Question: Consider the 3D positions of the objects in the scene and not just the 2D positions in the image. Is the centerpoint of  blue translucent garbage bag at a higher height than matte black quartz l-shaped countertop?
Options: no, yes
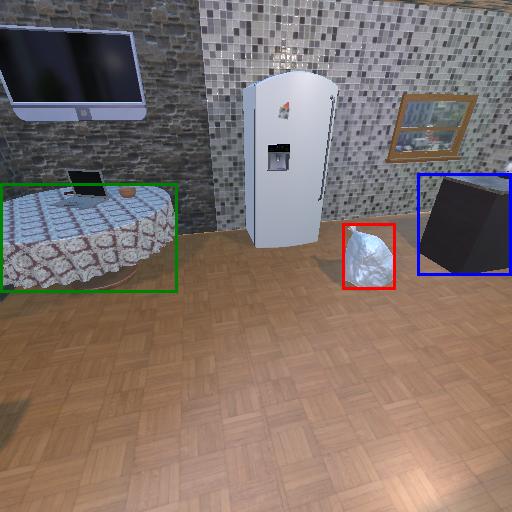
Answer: no